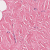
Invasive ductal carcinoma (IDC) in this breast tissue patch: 0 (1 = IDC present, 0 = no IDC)